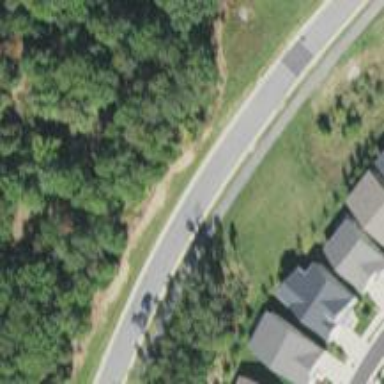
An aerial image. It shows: Asphalt road in residential area.